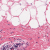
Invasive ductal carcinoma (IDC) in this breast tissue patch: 0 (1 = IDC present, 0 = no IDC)